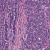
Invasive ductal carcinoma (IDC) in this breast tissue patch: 1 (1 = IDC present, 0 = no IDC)